Current action and preconditions to check: trajectory_clear

Your task: For each precondition in the list above, predict whether it will hold at this action.

Consider the current scene as observed from the mobile robot's camera, and analyze the predicted future states of all dynamic agents (e.g., people, animals, vehicles, or any moving entities) within the NEXT SECOND.

IMPORTANT: Only answer "very likely" if you are absolutely certain—based on strong, clear evidence—that a dynamic agent will violate the precondition in the predicted future state. Do NOT answer "very likely" for unlikely, ambiguous, or low-probability risks.

Ask yourself for each precondition: Is there a high probability, with clear and convincing evidence, that the predicted future states of any dynamic agent will interfere with the predicted future state of the currently executing action within the NEXT SECOND, causing that precondition to fail?

Assess the risk level based on these predictions. Use "likely" or "very likely" if motions create a clear risk of interference.

Use "neutral" or "improbable" if agents are nearby but their predicted paths are clearly diverging or non-conflicting.

Failure Risk Categories: "very improbable", "improbable", "neutral", "likely", "very likely"

Answer Format: Output ONLY the probability_of_failure value from these categories: "very improbable", "improbable", "neutral", "likely", "very likely"

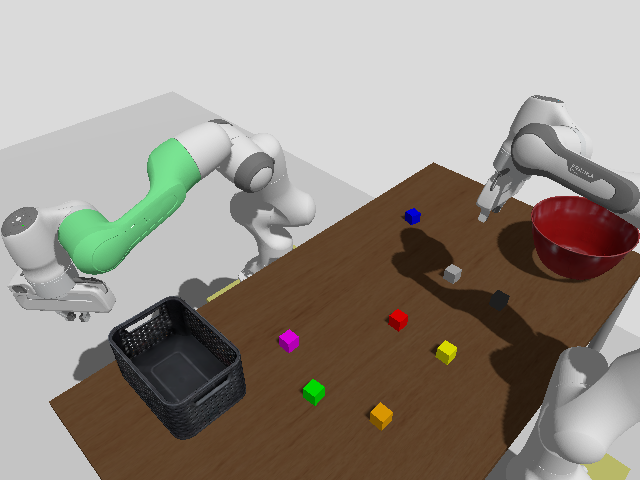

Answer: very improbable